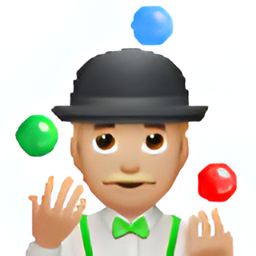
Name: juggling
Emoji: 🤹🏼
Group: People & Body
Sub-group: person-sport